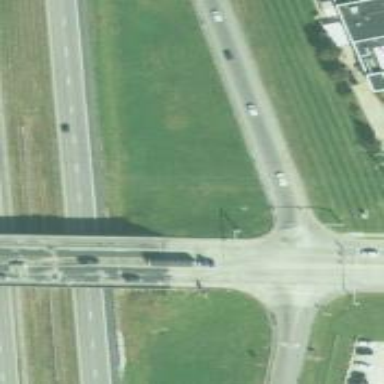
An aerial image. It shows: Primary highway that functions as expressway.